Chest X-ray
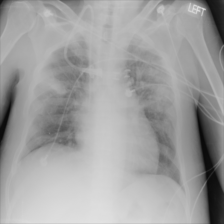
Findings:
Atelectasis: negative
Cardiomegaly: negative
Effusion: negative
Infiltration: negative
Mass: negative
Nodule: negative
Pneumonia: negative
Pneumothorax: negative
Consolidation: negative
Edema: negative
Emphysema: negative
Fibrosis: negative
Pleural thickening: negative
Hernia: negative